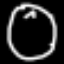
Label: clock